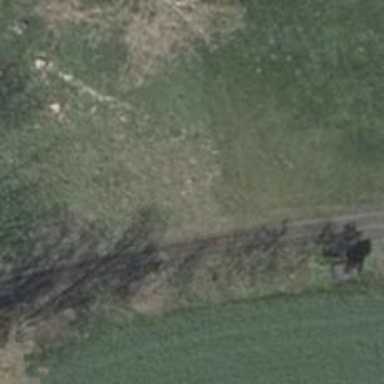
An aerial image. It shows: Compacted track road with grade3 tracktype.